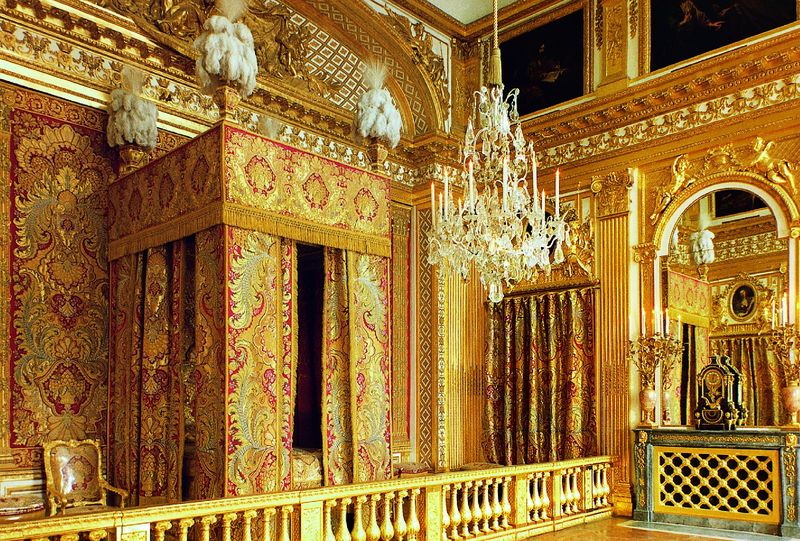
Titel: Schloss Versailles
Künstler: Louis Le Vau
Standort: Versailles (EU - F)
Schlagwörter: dunkel, weiß, schwarz, stuhl, rot, muster, ornament, federn, bild, spiegel, vorhang, gold, interieur, sessel, stoff, decke, renaissance, rokoko, kamin, engel, ranken, federbusch, bilder, saal, thron, tapete, wandteppich, ornamente, uhr, bett, schlafzimmer, kerzen, kronleuchter, leuchter, lüster, stuck, geländer, foto, palast, balustrade, brokat, schlafgemach, baldachin, prunk, wandbehang, absperrung, himmelbett, versailles, baluster, betthimmel, prunkt, separe, #uhr